Question: I have added a custom strip and tile to Windows Media Center. However when I select the tile then my chosen application ('notepad.exe') doesn't launch and I get the following error:
> The [name] program has stopped responding and you will be
returned to Windows Media Center.
What do I need to change in my XML so that 'notepad.exe' is launched rather than displaying this error message?
---
## Further details
Using the examples provided <URL>:
'''
<application title="appTitle" id="{81E3517C-A5F3-4afa-9E37-81BF9A6A99FE}">
<entrypoint id="{760A3CF3-6675-444b-AA31-B2A3F94AD9A3}"
addin="Microsoft.MediaCenter.Hosting.WebAddIn,Microsoft.MediaCenter"
title="entrypointTitle"
description="Description"
run="notepad.exe">
<category category="MyCompany\MyApplication1"/>
</entrypoint>
</application>
'''
and the following registry file (called 'dummy.reg'):
'''
Windows Registry Editor Version 5.00
[HKEY_LOCAL_MACHINE\SOFTWARE\Microsoft\Windows\CurrentVersion\Media Center\Start Menu\Applications\{81E3517C-A5F3-4afa-9E37-81BF9A6A99FE}]
"Title"="appTitle"
"Category"="MyCompany\MyApplication1"
"OnStartMenu"="True"
"TimeStamp"=dword:0c7e59de
'''
I then install them using the following commands:
'''
%windir%\ehome
egistermceapp.exe dummy.xml
regedit.exe /s dummy.reg
'''
When I run Windows Media Center, then I can see the strip and tile - but when I select the tile then I get an error message:

According to <URL>, the 'entrypoint' element has the attribute 'run' which is:
> A string that specifies the full or relative path to an executable file on the local computer.
What do I need to do differently with the XML file and registry key to get 'notepad.exe' to run, rather than an error message being shown?
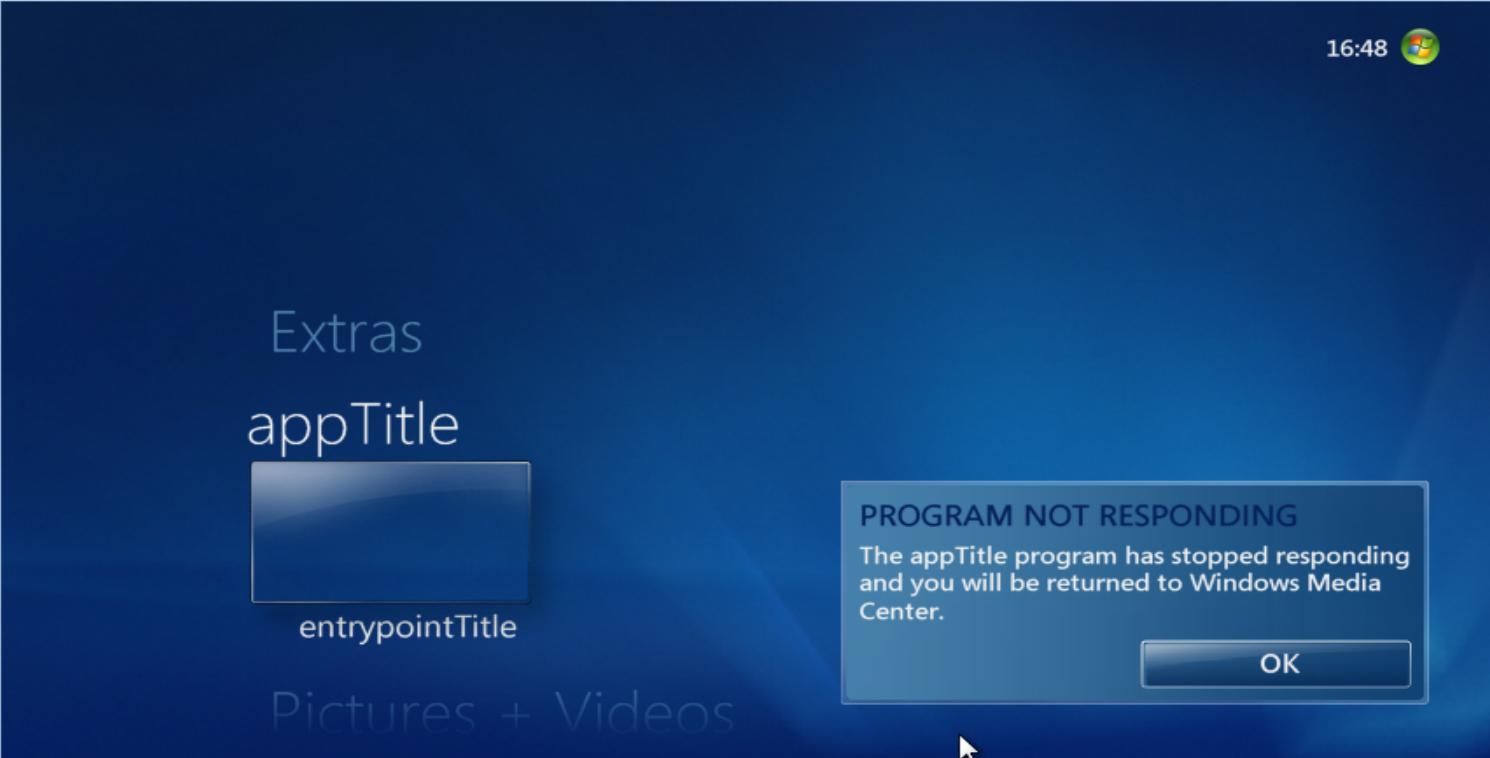
Answer: The problem turns out to be twofold:
1. Not reading the documentation correctly
2. RegisterMceApp.exe reporting "Success" even when the XML is incorrect.
On <URL> which documents the 'entrypoint' element, it quite clearly states:
'''
<entrypoint
id="entry point GUID"
<!-- This element can have only one of the following attributes:
addin="AssemblyInfo"
url="URL of entry-point page"
run="path of EXE file"
-->
'''
My XML file used both 'addin' and 'run' which is why it didn't work.
The corrected version below (combined with the original registry file) will cause 'notepad.exe' to launch when the tile is selected from within Windows Media Center:
'''
<application title="appTitle" id="{81E3517C-A5F3-4afa-9E37-81BF9A6A99FE}">
<entrypoint id="{760A3CF3-6675-444b-AA31-B2A3F94AD9A3}"
run="notepad.exe"
title="entrypointTitle"
description="Description">
<category category="MyCompany\MyApplication1"/>
</entrypoint>
</application>
'''